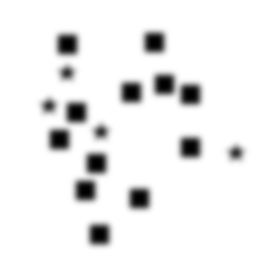
Squares: 12
Triangles: 0
Stars: 4
Total shapes: 16